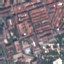
Land use / land cover class: Residential